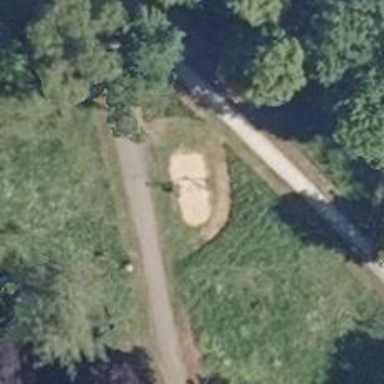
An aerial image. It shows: Playground with swings.